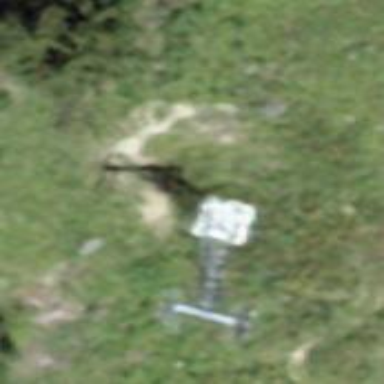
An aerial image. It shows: Pylon for aerialway.